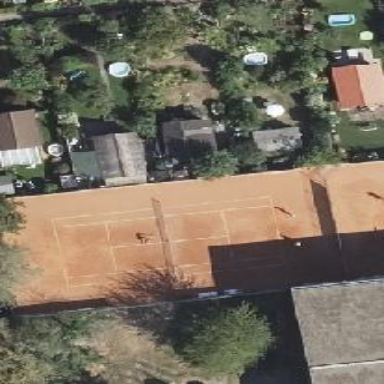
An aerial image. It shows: Tennis court on the leisure land pitch.